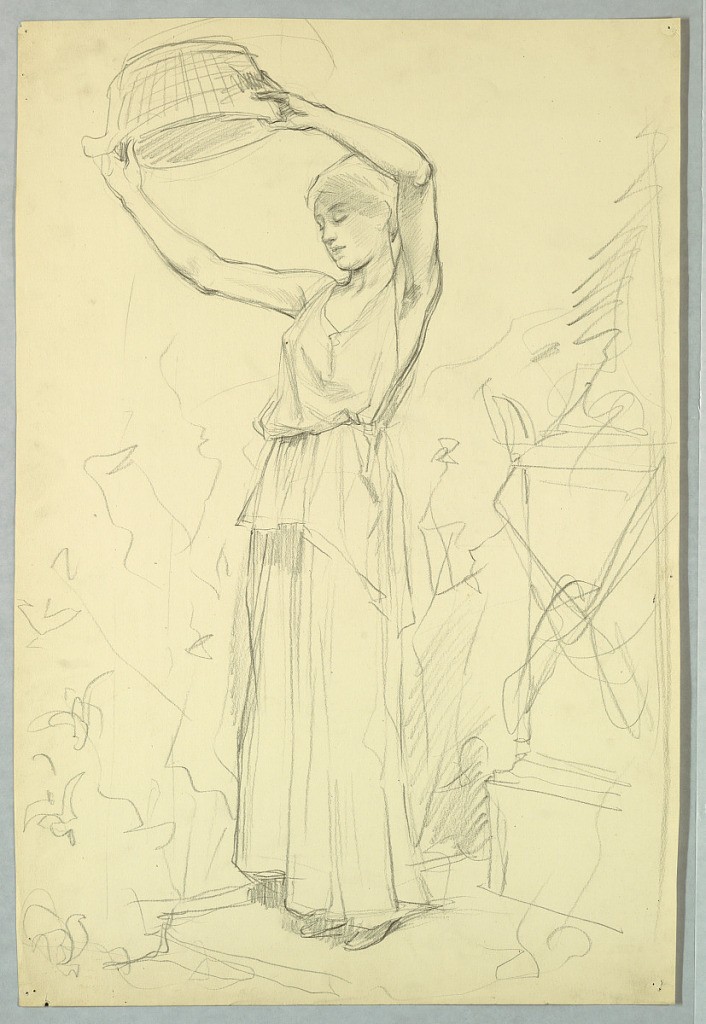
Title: Drawing of a Woman Holding a Basket Over Her Head
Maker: Raimundo de Madrazo, Spanish, 1841–1920
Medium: Graphite on paper
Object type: Drawing
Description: Drawing of a woman holding a basket over her head. She is wearing a tunic and placed in an outdoor setting.